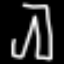
Label: pants